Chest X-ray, AP view. Patient: 27 years old, sex F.
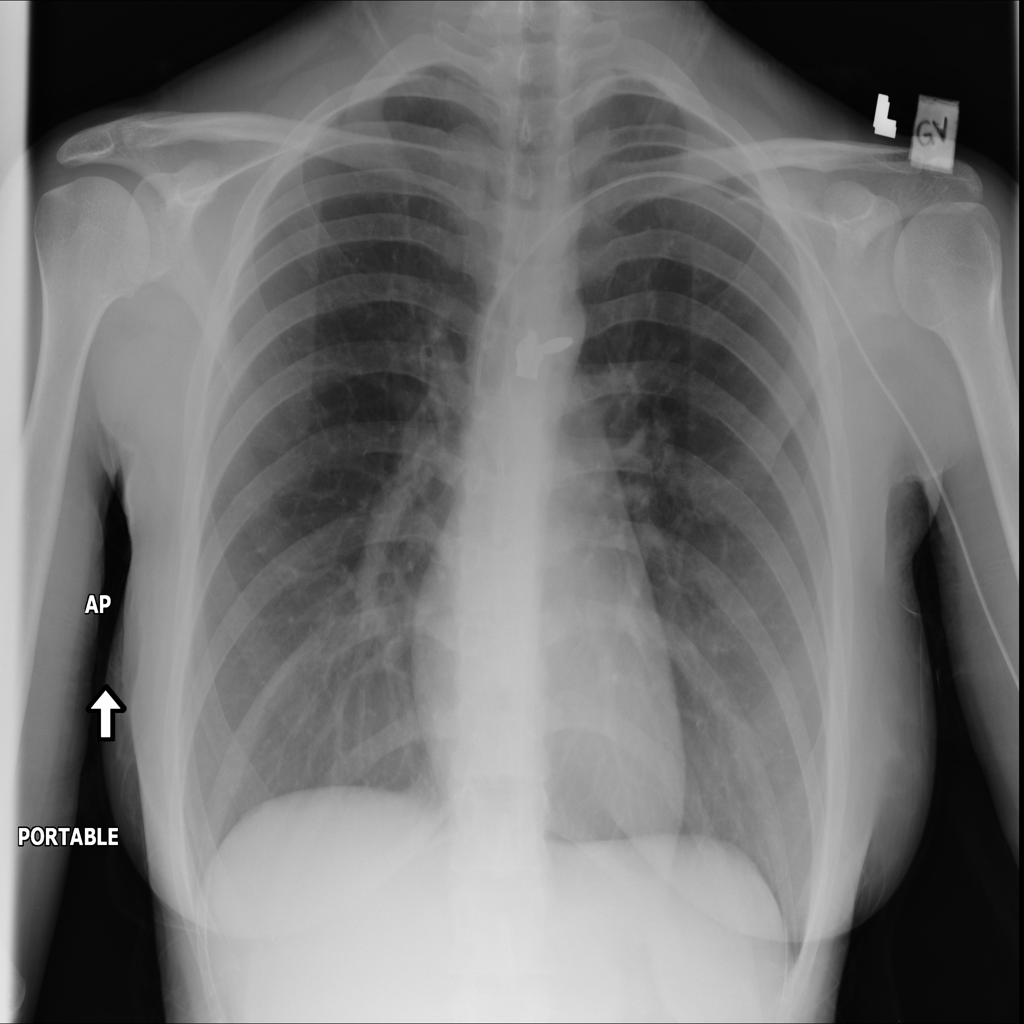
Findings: No Finding